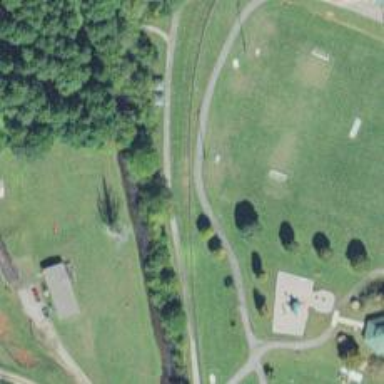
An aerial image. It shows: Disc golf course on leisure land.